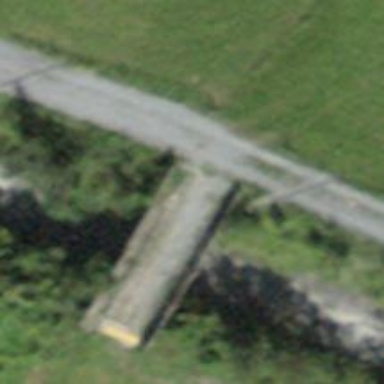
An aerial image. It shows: Track road crossing bridge designed for nordic skiing. The ski trail is of intermediate difficulty and is groomed for classic and skating styles.